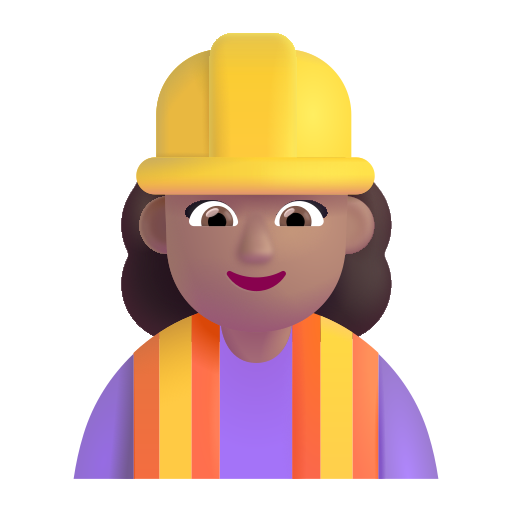
woman construction worker color